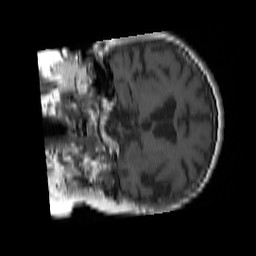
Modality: T1w
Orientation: coronal
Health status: ill
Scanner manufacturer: siemens
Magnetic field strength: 1.5 T
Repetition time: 0.477 s
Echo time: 0.0082 s